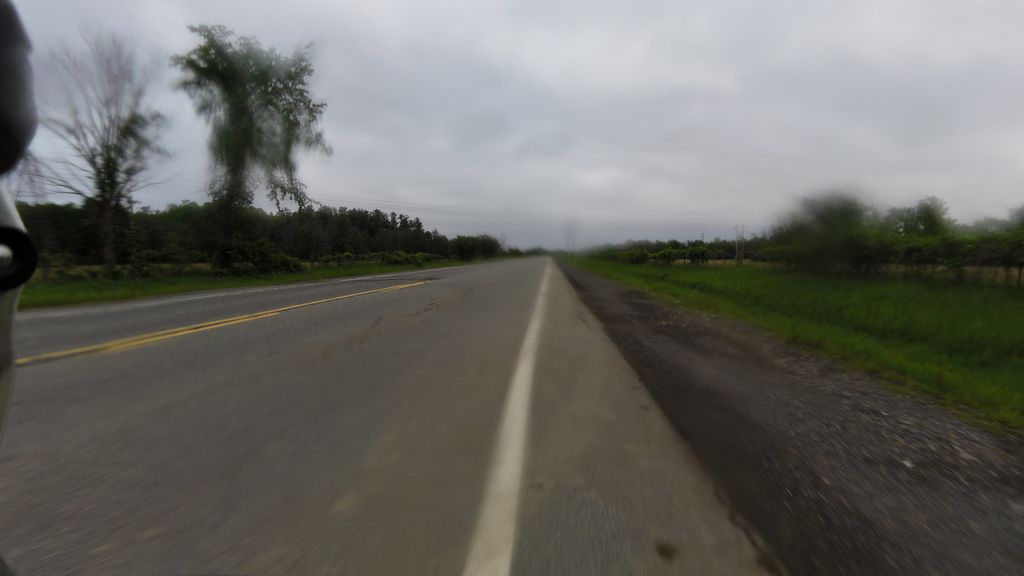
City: ottawa-gatineau